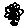
Label: flower